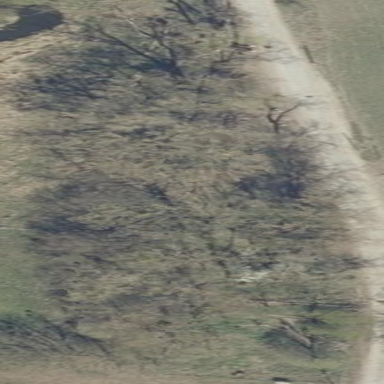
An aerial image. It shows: Deciduous broadleaved woodland.